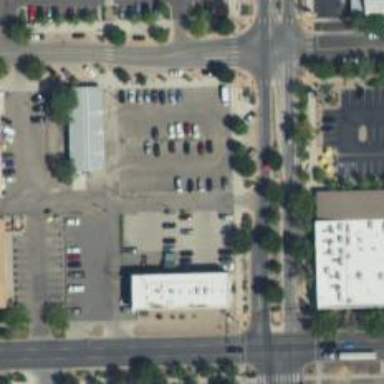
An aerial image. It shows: Parking space.